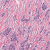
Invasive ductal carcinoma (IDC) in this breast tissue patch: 1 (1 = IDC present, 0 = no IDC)